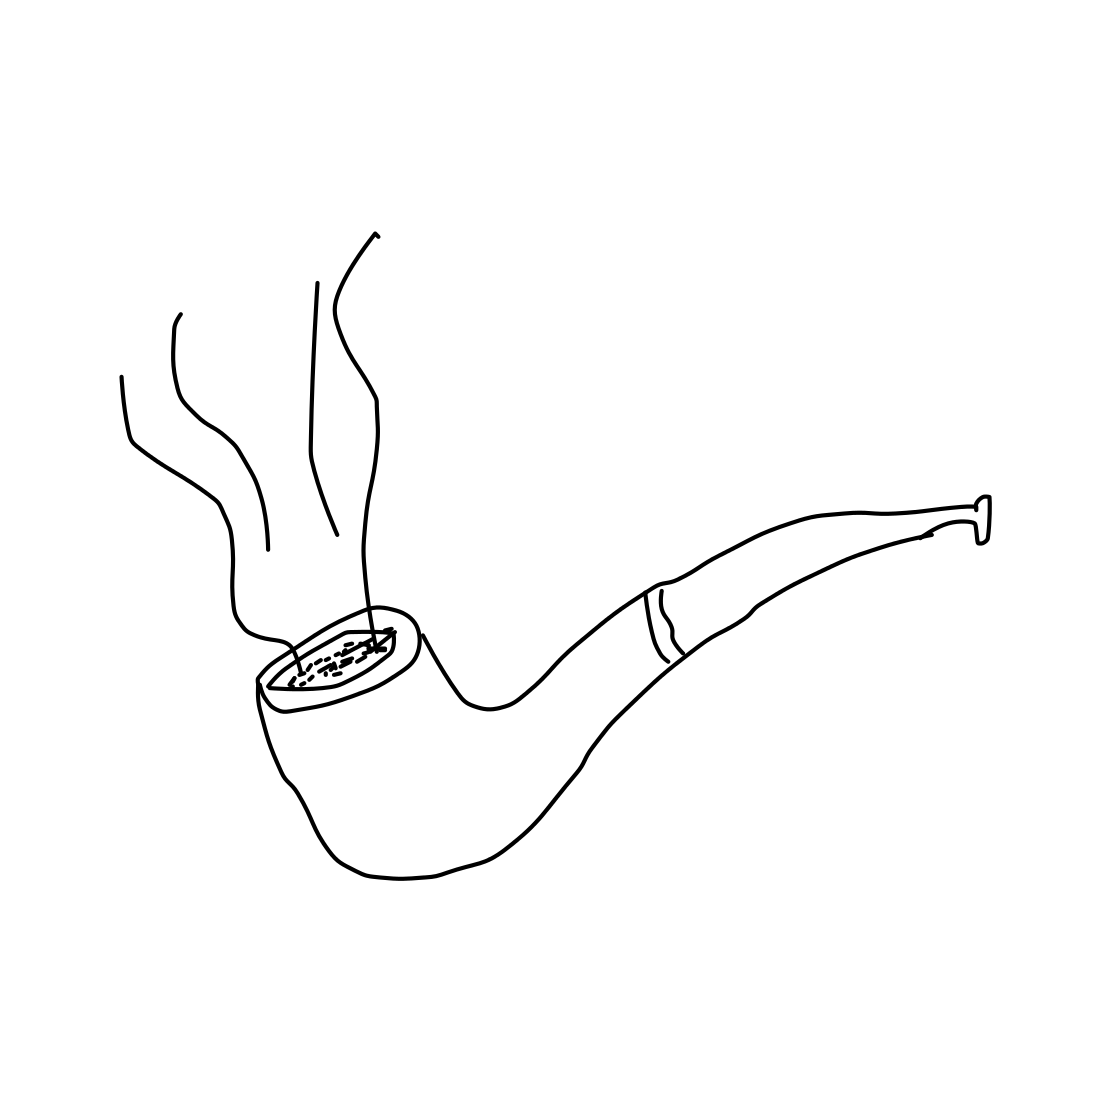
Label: pipe (for smoking)